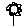
Label: flower